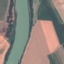
Label: River